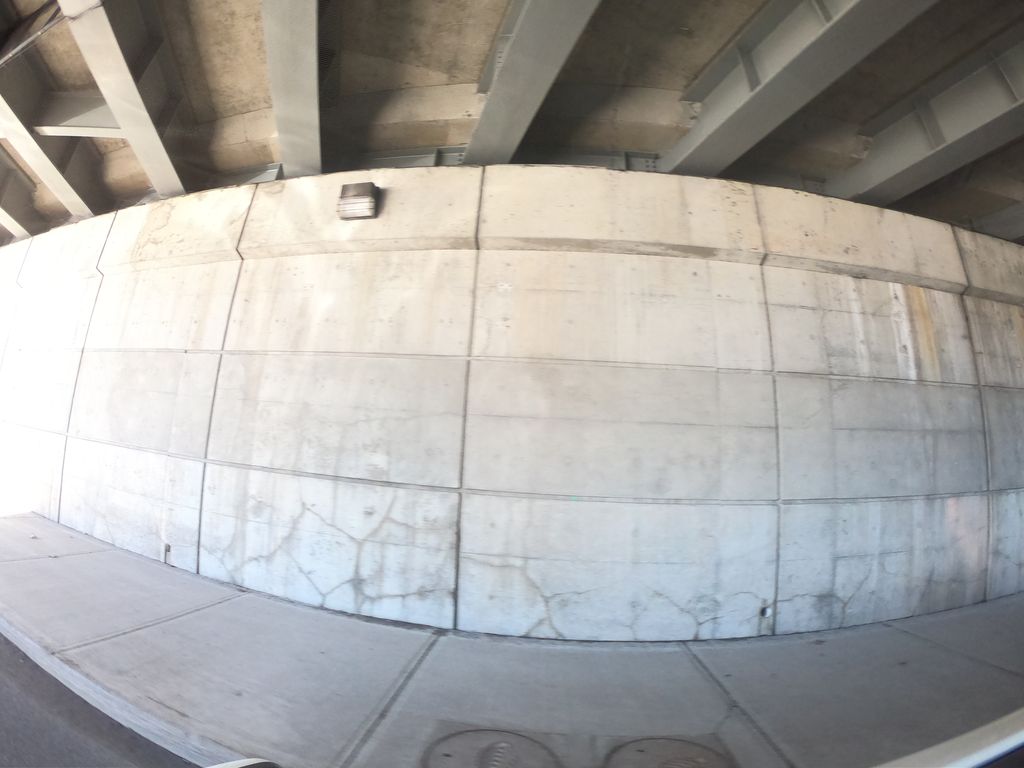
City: ottawa-gatineau